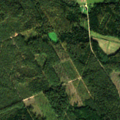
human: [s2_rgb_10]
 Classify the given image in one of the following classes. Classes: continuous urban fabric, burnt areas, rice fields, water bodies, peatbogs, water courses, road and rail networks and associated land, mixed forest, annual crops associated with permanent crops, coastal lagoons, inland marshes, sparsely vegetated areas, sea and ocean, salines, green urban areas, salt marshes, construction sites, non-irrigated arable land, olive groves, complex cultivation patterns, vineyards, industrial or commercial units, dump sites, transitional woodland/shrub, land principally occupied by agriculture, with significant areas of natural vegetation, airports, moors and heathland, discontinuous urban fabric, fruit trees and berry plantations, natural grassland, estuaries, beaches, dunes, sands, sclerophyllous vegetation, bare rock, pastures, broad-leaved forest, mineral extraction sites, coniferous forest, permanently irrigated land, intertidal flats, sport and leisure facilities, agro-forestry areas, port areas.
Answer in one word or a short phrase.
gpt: pastures, coniferous forest, mixed forest, transitional woodland/shrub